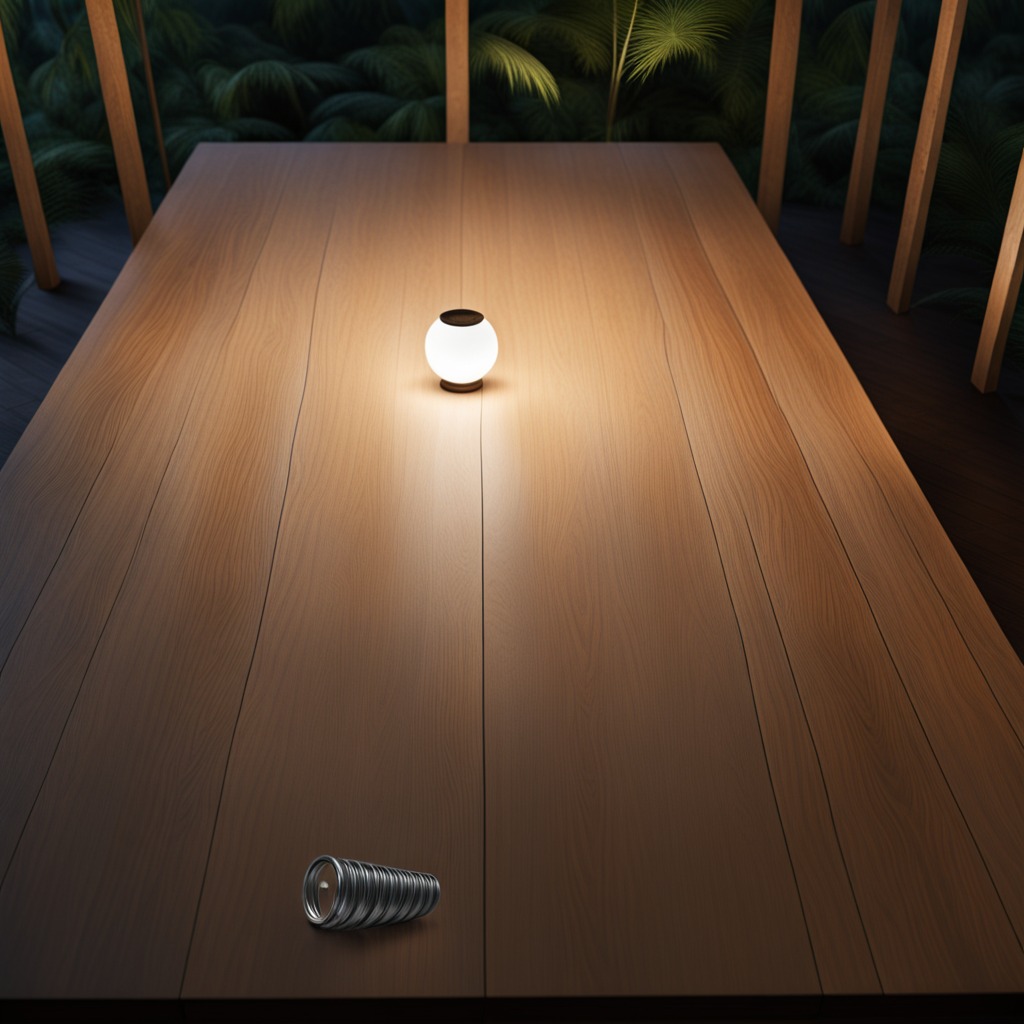
A coiled metal spring is lying on the wooden table.